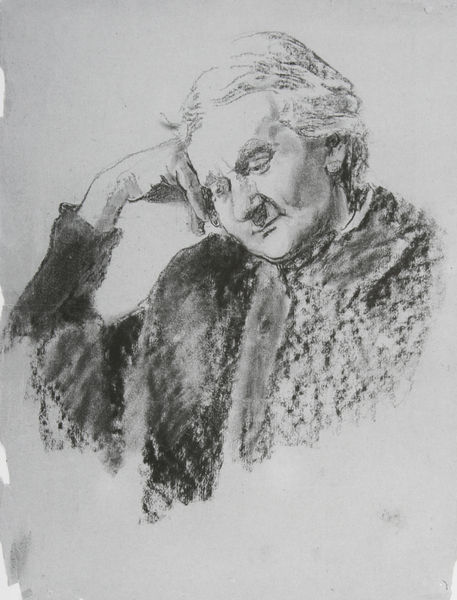
Titel: Bildnis Albertine von Rappard
Künstler: Clara von Rappard
Standort: Spiez
Institution: Gesellschaft Clara von Rappard
Schlagwörter: blau, hand, kopf, mann, schatten, umhang, weiß, gelb, grün, bunt, frau, frisur, grau, haar, hintergrund, kreide, mund, nase, ohr, profil, schwarz, skizze, stirn, stützen, zeichnung, blick, dame, rot, alt, anzug, alte, arm, augen, falten, gesicht, knoten, kragen, mensch, pelz, bildnis, portrait, porträt, einsam, figur, haare, mantel, pose, mutter, blatt, person, kinn, lippen, mittelscheitel, rechts, schulter, seitlich, wangen, papier, ruhe, alter mann, haltung, studie, grafik, graphik, kahl, krawatte, ernst, melancholie, streifen, menzel, gesenkt, nachdenklich, sinnieren, wange, warten, aufstützen, denkend, denkerpose, nachdenken, alter, denken, gestützt, kohle, druck, seite, schwarzweiß, denker, bleistift, entwurf, älter, kohlezeichnung, stift, halbprofil, aufgestützt, müde, stützend, priester, schütter, senken, griffel, alte frau, erinnerung, kontemplation, neigung, zufriedenheit, quadratisch, erwartung, kohlestift, uni, vorstudie, denkerin, belistift, überlegen, zweifel, kollwitz, zecihnung, web, nichts, nlau, besinnlichkeit, lassur, grauschwarz, erlebnisse, lassiert, portraitskizze, kopfstütz